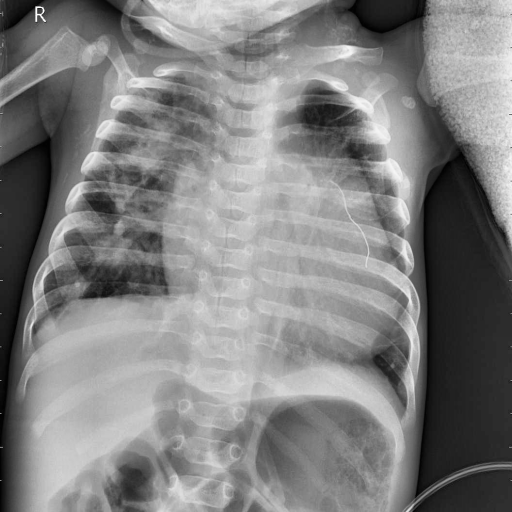
Finding: PNEUMONIA